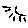
Label: sun